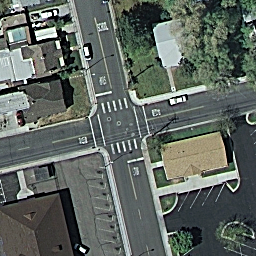
Label: intersection